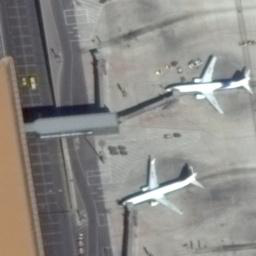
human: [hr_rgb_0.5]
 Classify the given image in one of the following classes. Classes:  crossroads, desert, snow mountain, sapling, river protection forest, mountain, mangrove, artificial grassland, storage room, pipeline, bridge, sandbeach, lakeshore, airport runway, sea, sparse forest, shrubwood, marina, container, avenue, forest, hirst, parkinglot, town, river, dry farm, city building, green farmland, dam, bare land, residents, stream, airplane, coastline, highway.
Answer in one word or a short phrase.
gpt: airplane